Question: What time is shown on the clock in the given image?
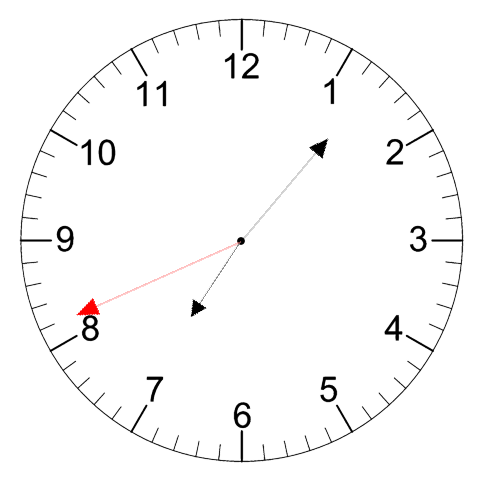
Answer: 07:06:41